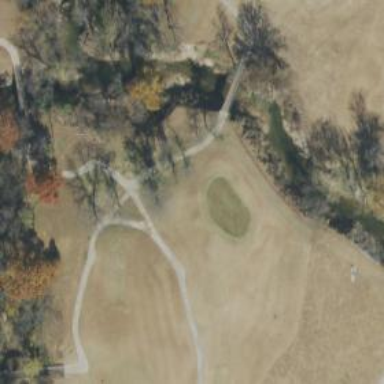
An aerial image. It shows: View of golf hole.